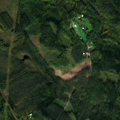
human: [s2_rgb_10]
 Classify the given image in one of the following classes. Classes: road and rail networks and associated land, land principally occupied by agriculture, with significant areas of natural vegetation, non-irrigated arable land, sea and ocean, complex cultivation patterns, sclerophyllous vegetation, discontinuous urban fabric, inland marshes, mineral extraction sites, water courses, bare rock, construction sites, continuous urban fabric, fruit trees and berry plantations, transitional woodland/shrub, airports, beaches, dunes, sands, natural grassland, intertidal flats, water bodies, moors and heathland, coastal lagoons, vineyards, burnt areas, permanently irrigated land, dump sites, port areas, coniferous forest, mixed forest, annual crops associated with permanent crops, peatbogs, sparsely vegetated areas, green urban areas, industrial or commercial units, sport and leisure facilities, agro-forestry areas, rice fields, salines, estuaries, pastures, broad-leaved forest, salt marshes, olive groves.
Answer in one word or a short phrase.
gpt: land principally occupied by agriculture, with significant areas of natural vegetation, broad-leaved forest, coniferous forest, mixed forest, transitional woodland/shrub